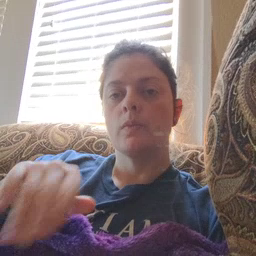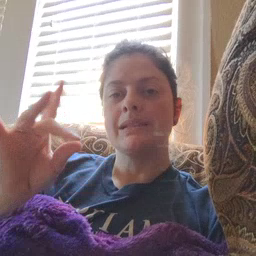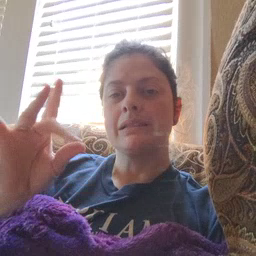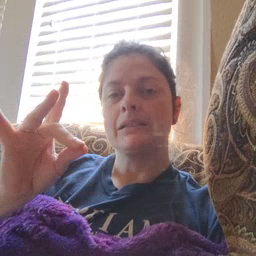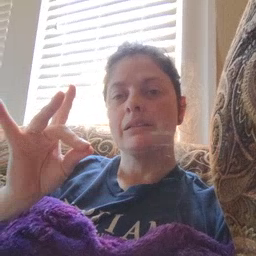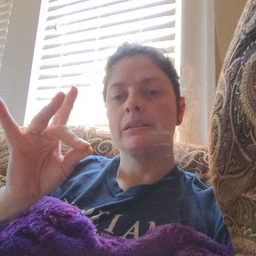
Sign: sticky